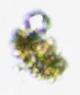
Label: Detritus